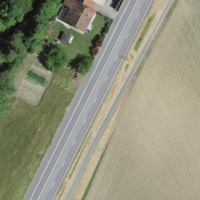
EUNIS habitat code: 52
Species observed at this site:
Equisetum hyemale